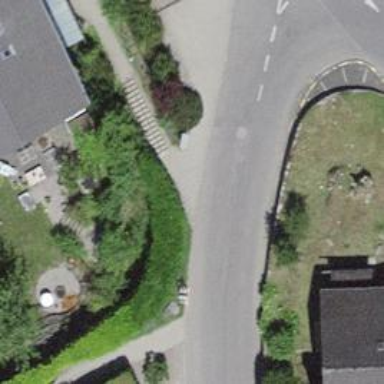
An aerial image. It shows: Set of steps on the road.